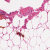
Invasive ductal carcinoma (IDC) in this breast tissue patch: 0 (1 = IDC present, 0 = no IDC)